Contrast-enhanced CT slice 59 of 79
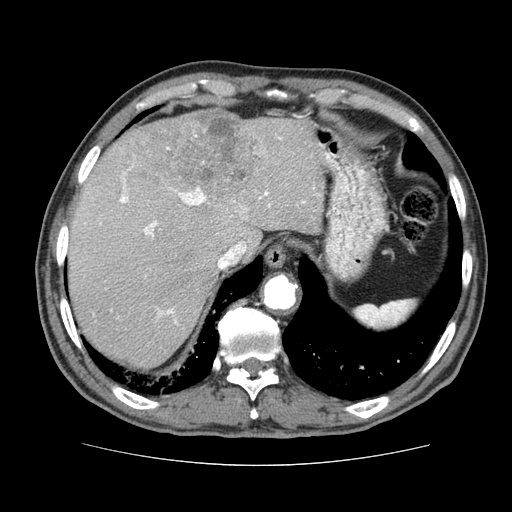
Segmented voxel counts for this case:
Liver: 875871 voxels
Tumor mass: 144447 voxels
Portal vein: 22141 voxels
Abdominal aorta: 11158 voxels